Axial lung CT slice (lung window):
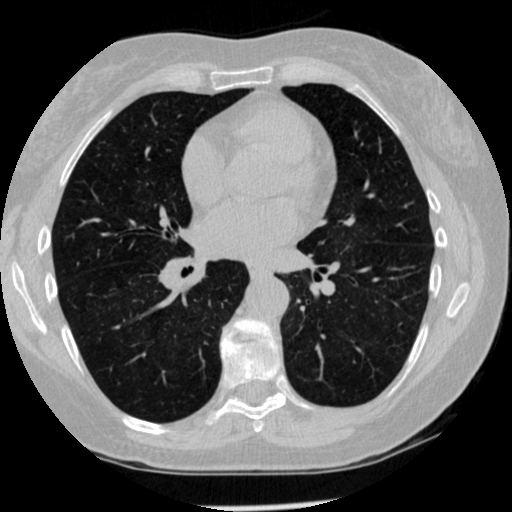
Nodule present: no